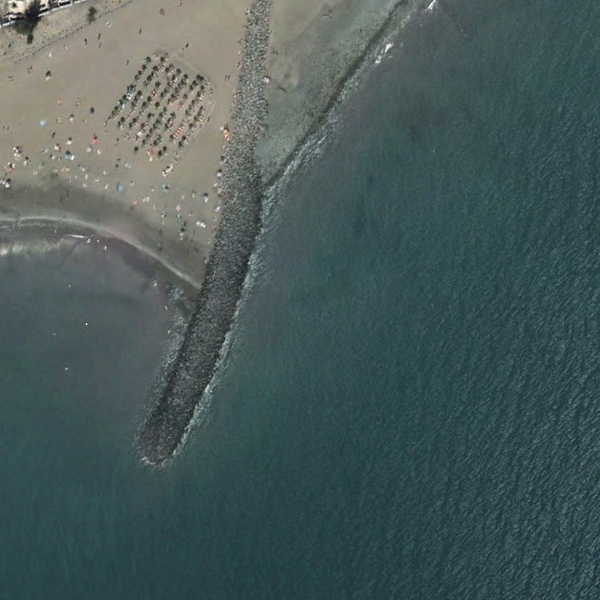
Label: Beach